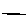
Label: line